Question: Right now I have two columns with data on Google Sheets.
My goal is to count the number of empty cells on column B, where column A has data.

In this example, the result should be the number 5
---
So far, I've got this:
'''
=COUNTIFS(B3:B3000;"";A3:A3000;"")
'''
But it returns 948, which is the total number of empty cells on both columns.
Thank you all
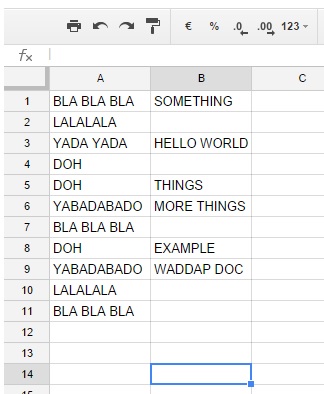
Answer: Assuming nothing else in the columns:
'''
=COUNTA(A:A)-COUNTA(B:B)
'''
otherwise you can use 'COUNTIFS' like so:
'''
=COUNTIFS(A:A,"<>", B:B, "=")
'''
According to <URL> that the 'criterion' for equal to blank would be '"="'.